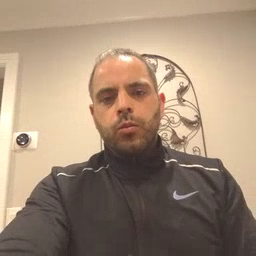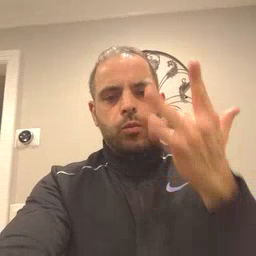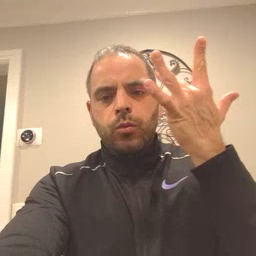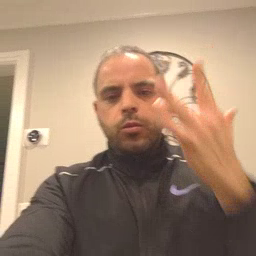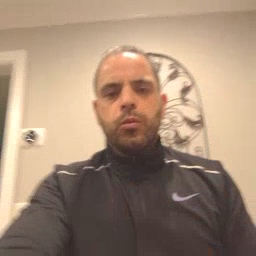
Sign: why